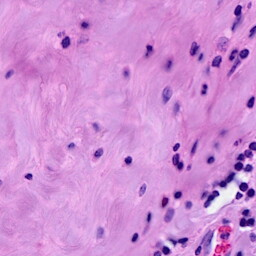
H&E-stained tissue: Breast